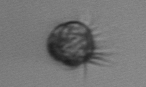
Label: Ciliophora